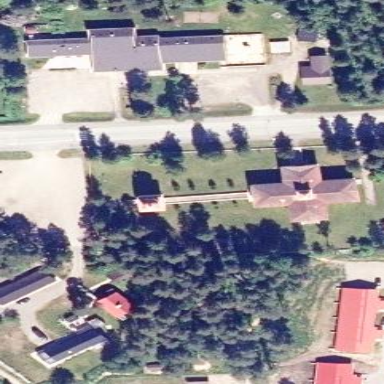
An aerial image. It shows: Churchyard.